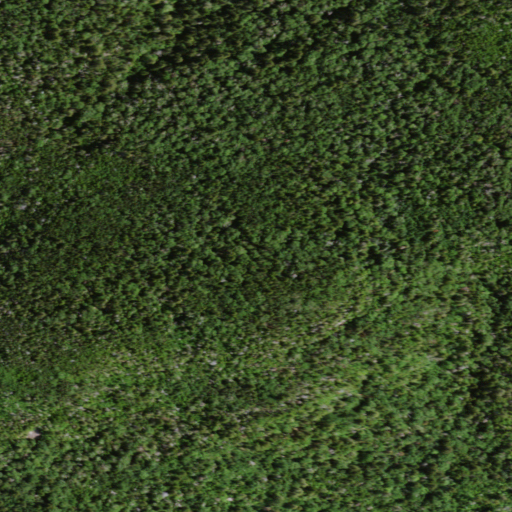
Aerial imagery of mountain in New York named Hedgehog Mountain containing evergreen forest and mixed forest